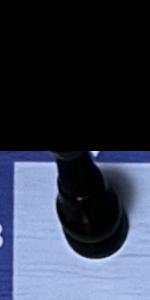
Label: Rook_Black